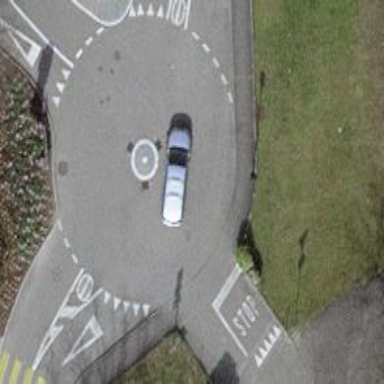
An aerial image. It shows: Mini roundabout on the road.